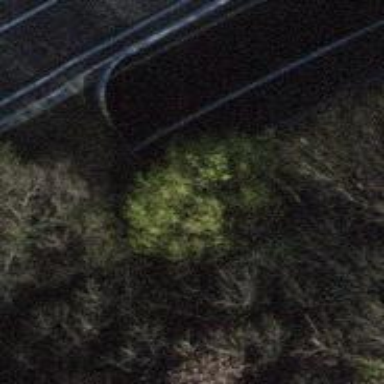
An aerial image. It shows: Tunnel under motorway link.